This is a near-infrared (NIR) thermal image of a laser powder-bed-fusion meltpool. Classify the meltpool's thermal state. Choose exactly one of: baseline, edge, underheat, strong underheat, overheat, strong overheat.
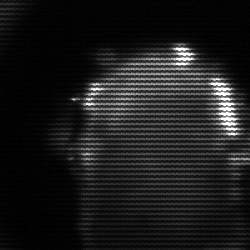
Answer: baseline